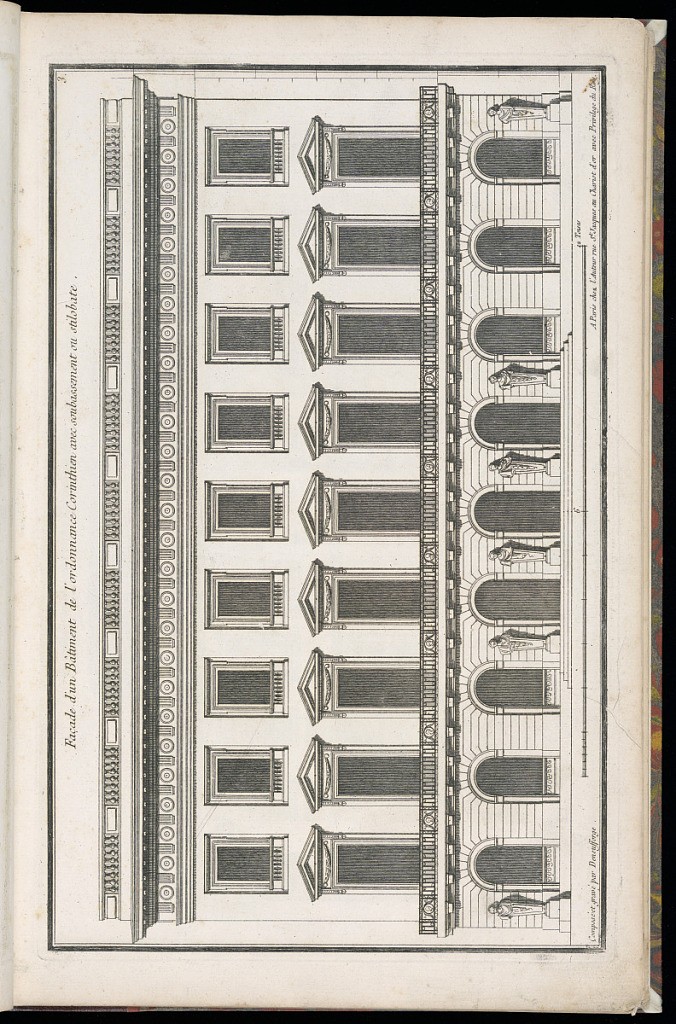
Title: Façade d'un Bâtiment de l'ordonnance Corinthien avec soubassement ou stilobate
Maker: Jean-François de Neufforge, Flemish, 1714–1791
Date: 1768
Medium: Engraving on paper
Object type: Print
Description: Façade and profile of a building of the Corinthian order with terms placed between the arched doorways at the bottom. There is a scale bar of 12 toises (1 toise was equal to about 3.799 square meters) at the bottom of the page. The plate is signed and numbered.